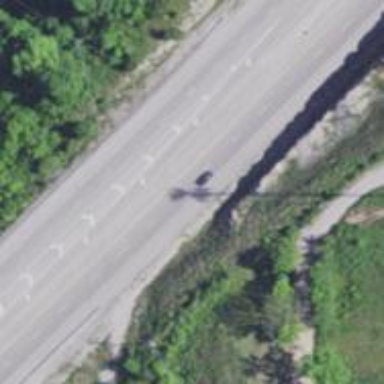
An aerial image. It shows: Asphalt trunk highway classified as expressway.